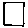
Label: square